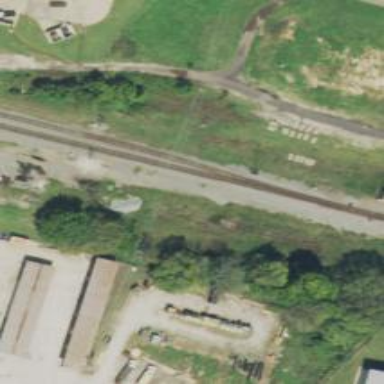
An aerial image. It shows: Railway siding with rails.